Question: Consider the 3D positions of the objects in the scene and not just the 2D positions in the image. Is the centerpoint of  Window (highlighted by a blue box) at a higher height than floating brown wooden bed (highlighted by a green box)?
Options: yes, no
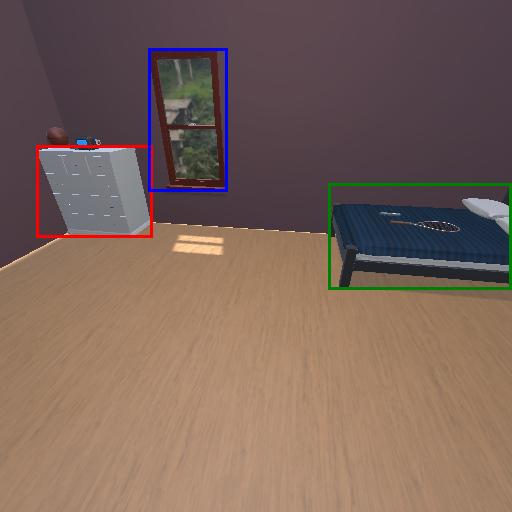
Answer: yes